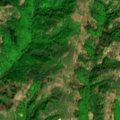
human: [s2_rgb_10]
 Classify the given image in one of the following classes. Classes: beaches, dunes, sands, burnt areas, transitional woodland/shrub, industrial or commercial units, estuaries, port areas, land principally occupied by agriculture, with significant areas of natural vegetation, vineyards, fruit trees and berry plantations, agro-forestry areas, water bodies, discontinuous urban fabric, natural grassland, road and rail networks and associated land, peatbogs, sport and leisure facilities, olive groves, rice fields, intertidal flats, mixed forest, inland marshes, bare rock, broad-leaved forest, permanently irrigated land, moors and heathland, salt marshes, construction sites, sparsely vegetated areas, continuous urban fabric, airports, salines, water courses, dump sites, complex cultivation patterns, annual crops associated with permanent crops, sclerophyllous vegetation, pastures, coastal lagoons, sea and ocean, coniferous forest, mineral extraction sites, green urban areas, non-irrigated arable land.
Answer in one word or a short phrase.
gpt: broad-leaved forest, natural grassland